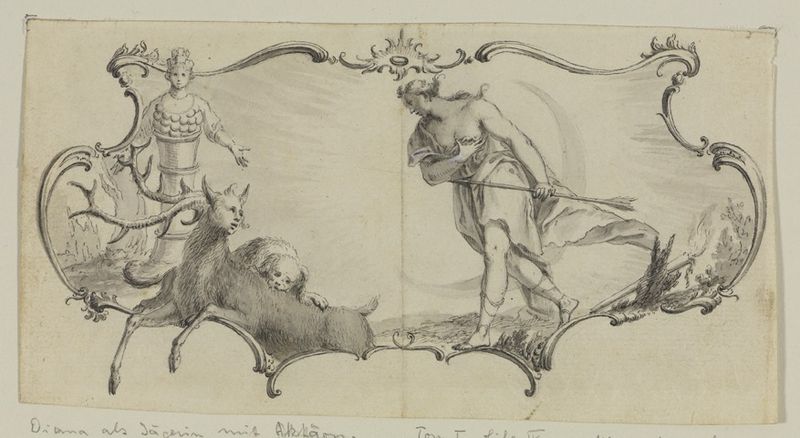
Titel: Diana als Jägerin, mit Aktaion
Künstler: Paul Egell
Standort: Karlsruhe
Institution: Staatliche Kunsthalle Karlsruhe
Schlagwörter: baum, berg, feuer, himmel, mann, nackt, wasser, landschaft, menschen, braun, brust, busen, frau, grau, kleid, kleider, schwarz, skizze, szene, säule, weiss, zeichnung, hund, tier, tiere, wiese, ornament, augen, gesicht, mensch, pelz, rahmen, horn, zweige, figur, gewand, klassizismus, pflanzen, ohren, rokoko, kinder, oval, turm, umrandung, ranken, skulptur, statue, fell, huf, hufe, füße, schrift, bogen, studie, grafik, graphik, rand, figuren, könig, kartusche, büste, deutsch, pfoten, foto, mond, buch, zweig, druck, mondsichel, schwarz-weiß, sichel, schraffur, radierung, stich, text, beschriftung, bleistift, allegorie, entwurf, mythologie, göttin, jagd, rüstung, kohlezeichnung, bleistiftzeichnung, wappen, schnörkel, hirsch, jäger, reh, sterben, mystisch, mischwesen, mythos, sage, verwandlung, fabelwesen, venus, herz, speer, fresko, töten, hörner, emblem, entwurfszeichnung, geweih, kupferstich, fackel, pfeil, ziege, ungeheuer, drachen, beissen, biss, handschrift, nike, artemis, diana, jagdgöttin, jagen, jägerin, klauen, griechische mythologie, jagdszene, graphit, rocaille, rehbock, gehörnt, schrit, antike mythologie, freskenentwurf, katusche, gewei, sichelmond, wolpertinger, hetzen, fakel, ephesos, szenen griechische mythologie, stierhoden, himmelű, hund und hirsch, gerissener hirsch, säulenfrau, rächerin, phantasietiere, hirschfrau